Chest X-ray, PA view. Patient: 78 years old, sex M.
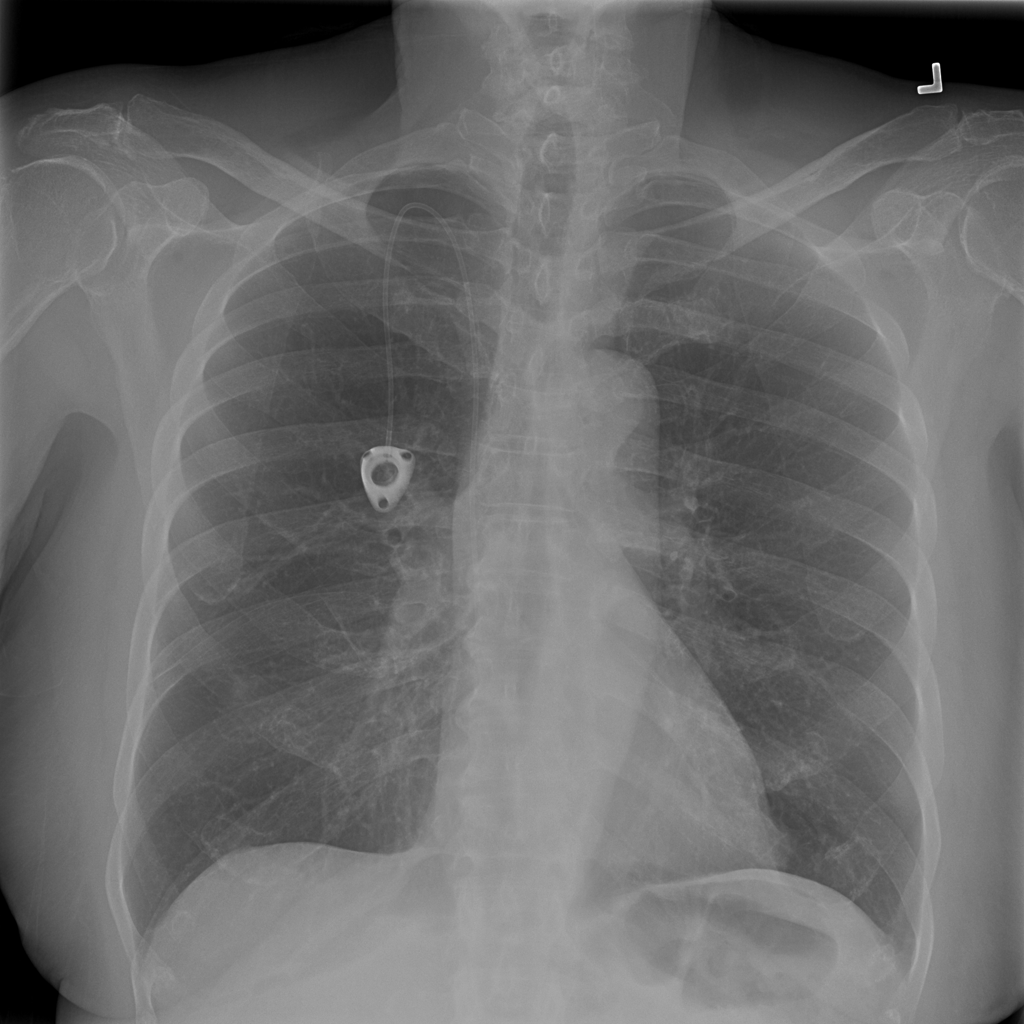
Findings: No Finding